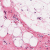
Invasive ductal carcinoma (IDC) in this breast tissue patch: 0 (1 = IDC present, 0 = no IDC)